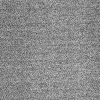
Atmospheric dust classification: dusty